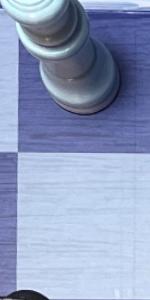
Label: Empty